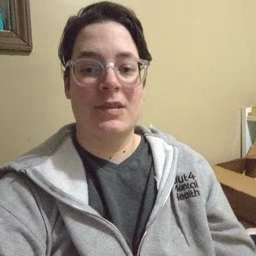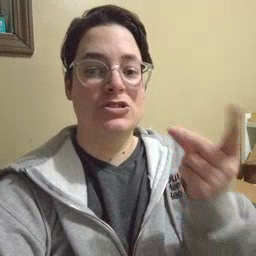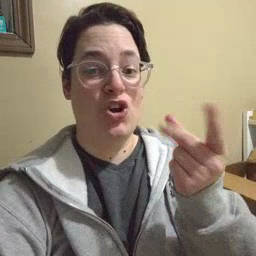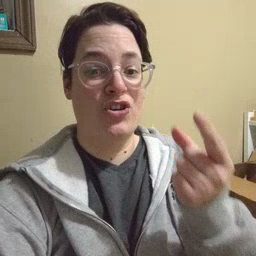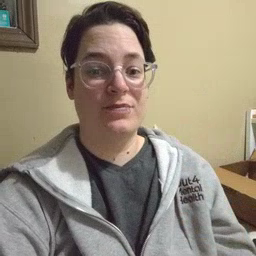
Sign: dog